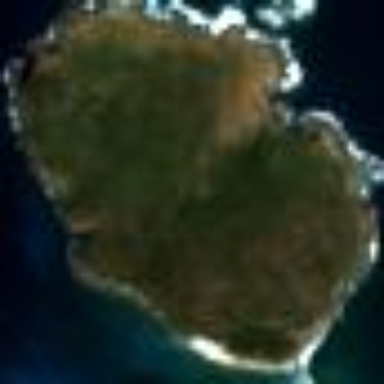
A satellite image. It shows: Islet along the natural coastline.